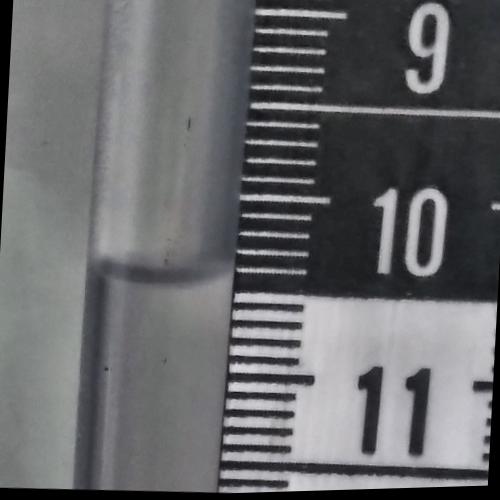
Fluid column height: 10.4 cm